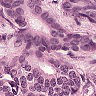
Metastatic tissue present: yes